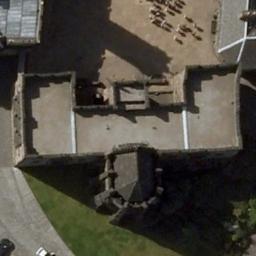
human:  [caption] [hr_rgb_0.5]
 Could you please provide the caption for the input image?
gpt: There are several trees in this palace .

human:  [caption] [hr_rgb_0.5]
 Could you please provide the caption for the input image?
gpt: The palace is on the open place next to the grass .

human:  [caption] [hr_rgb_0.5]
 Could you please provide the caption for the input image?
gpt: The grass is beside the palace .

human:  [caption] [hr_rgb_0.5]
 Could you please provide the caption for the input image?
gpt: The brown palace has an open area .

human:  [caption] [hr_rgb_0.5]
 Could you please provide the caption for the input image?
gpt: A palace beside a green lawn .